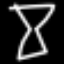
Label: hourglass